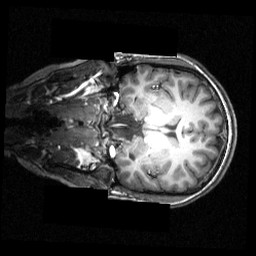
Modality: T1w
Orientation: coronal
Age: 19
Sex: female
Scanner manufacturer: siemens
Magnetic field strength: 3.951 T
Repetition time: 1.5 s
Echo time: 0.00335 s